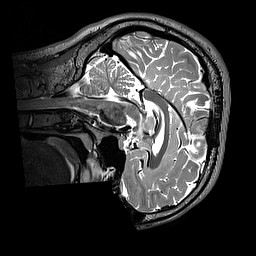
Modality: T2w
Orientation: sagittal
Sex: male
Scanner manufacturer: siemens
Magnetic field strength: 3 T
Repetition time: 3.2 s
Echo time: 0.409 s